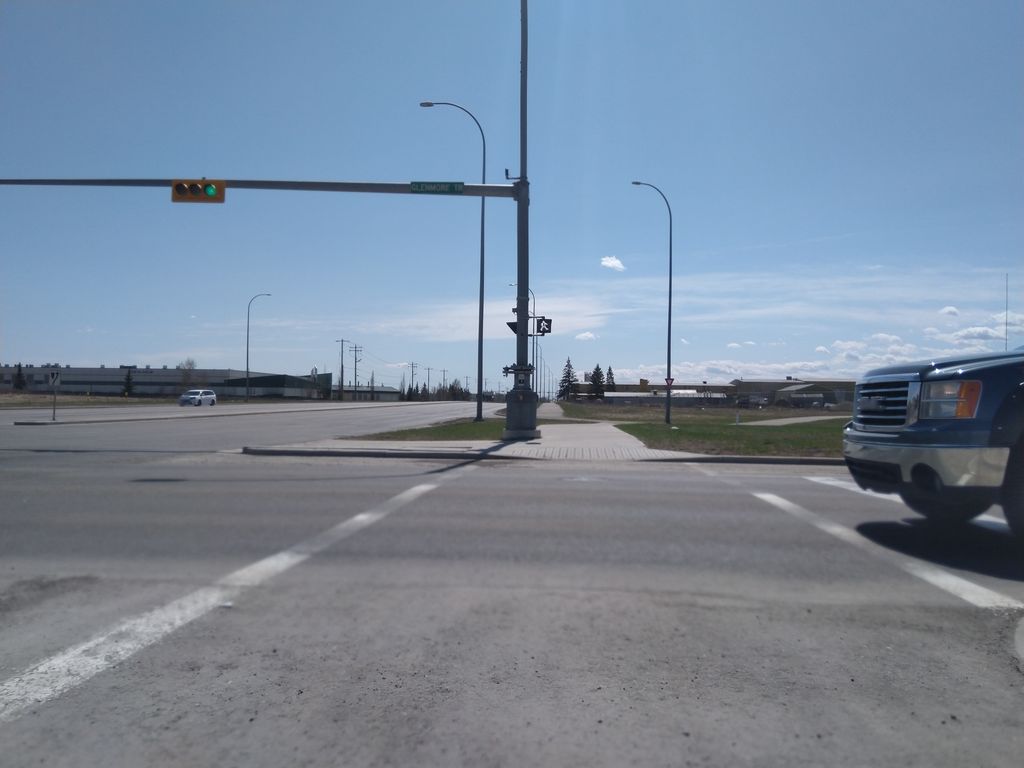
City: calgary